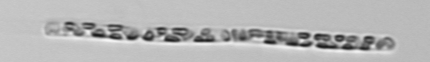
Label: Dactyliosolen_fragilissimus